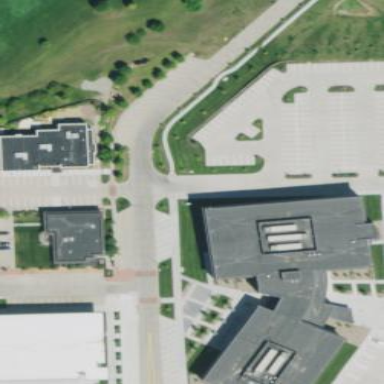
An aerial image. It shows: Office building.